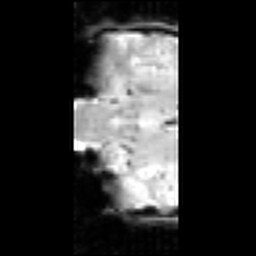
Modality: inplaneT2
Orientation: coronal
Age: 21
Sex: male